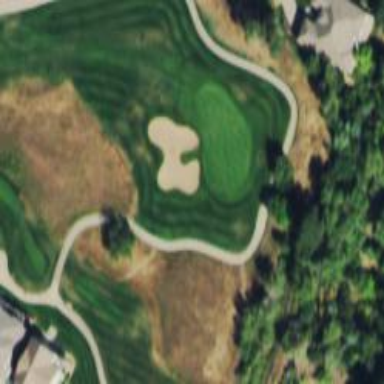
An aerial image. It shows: Service road used as golf cart path.